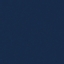
Land use / land cover class: SeaLake